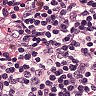
Metastatic tissue present: no